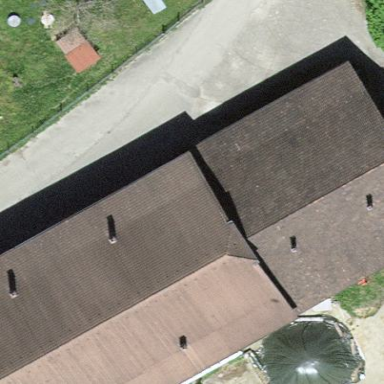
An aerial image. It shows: Farm building.